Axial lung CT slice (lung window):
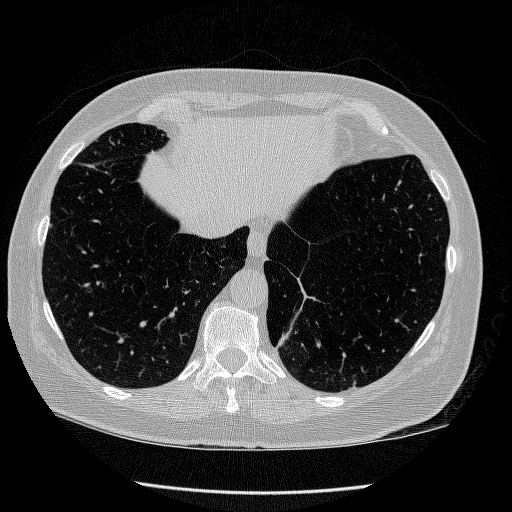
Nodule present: yes
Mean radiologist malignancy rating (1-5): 2